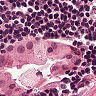
Metastatic tissue present: yes